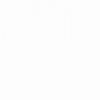
Label: dusty